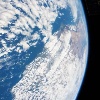
Label: cloud